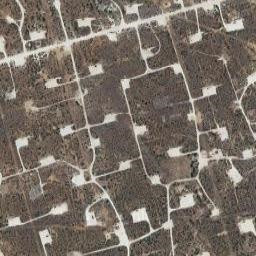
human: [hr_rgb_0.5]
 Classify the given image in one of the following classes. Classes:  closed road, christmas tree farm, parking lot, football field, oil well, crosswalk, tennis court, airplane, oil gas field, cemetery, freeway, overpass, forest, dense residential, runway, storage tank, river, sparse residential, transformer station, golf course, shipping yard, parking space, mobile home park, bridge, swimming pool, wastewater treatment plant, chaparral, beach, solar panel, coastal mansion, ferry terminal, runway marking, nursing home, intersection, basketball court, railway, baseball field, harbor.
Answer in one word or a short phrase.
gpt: oil gas field